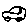
Label: car